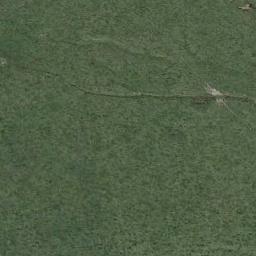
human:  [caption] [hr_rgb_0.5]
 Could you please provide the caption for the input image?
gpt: A large lush green meadow covered with green grass .

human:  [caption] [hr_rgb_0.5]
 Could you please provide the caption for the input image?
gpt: The meadow is dense but uneven .

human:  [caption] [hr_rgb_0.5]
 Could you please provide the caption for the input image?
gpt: This meadow has dense grasses and a trail is also on the meadow .

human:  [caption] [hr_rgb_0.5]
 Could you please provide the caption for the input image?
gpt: The entire image is dominated by grass .

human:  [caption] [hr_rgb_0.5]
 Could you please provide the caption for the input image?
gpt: A dense meadow with many green grass .